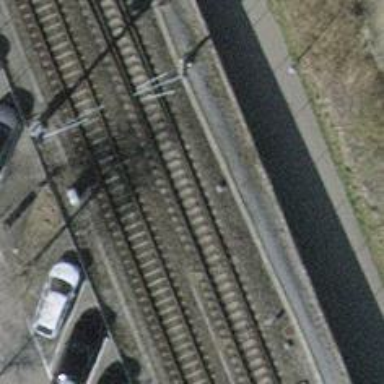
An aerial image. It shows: Single-track electrified railway with contact line.